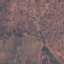
Land use / land cover: HerbaceousVegetation